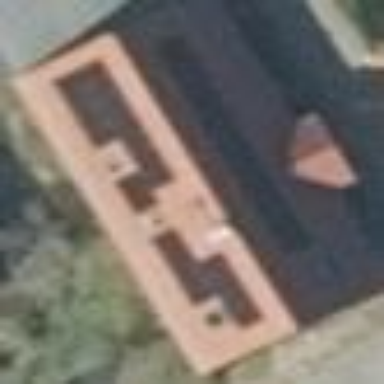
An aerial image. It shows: Simple house.